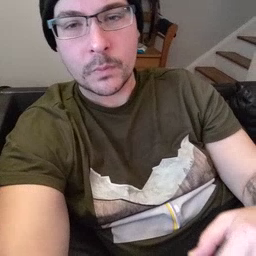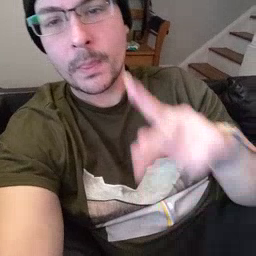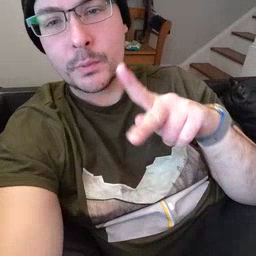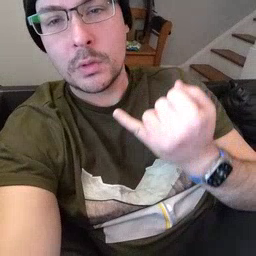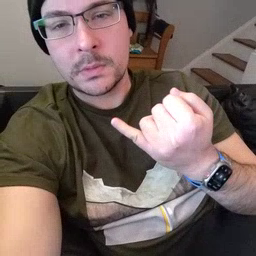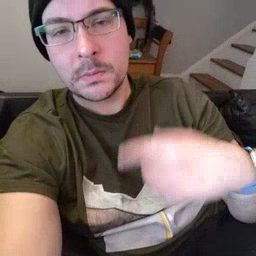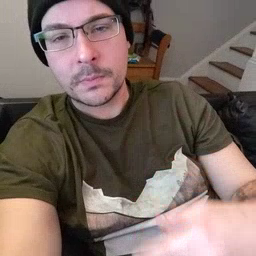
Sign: pajamas